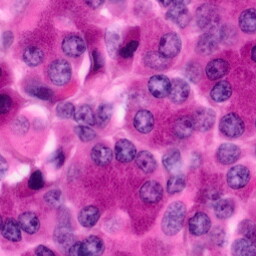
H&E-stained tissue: Pancreatic